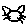
Label: cat